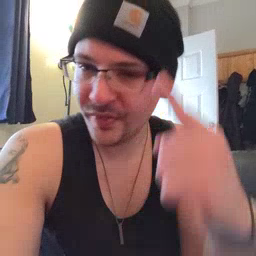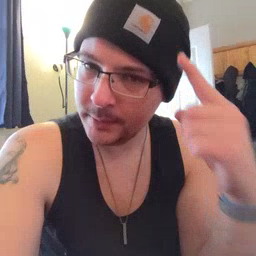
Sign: think